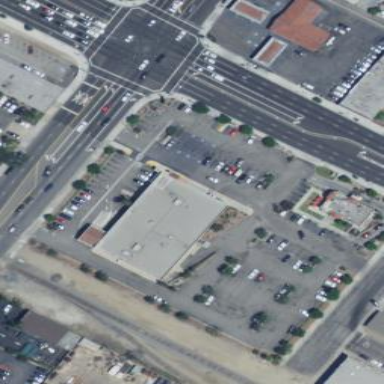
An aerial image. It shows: Building that is pharmacy providing healthcare services.